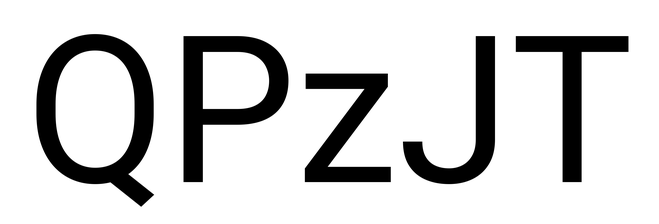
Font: Roboto_Regular